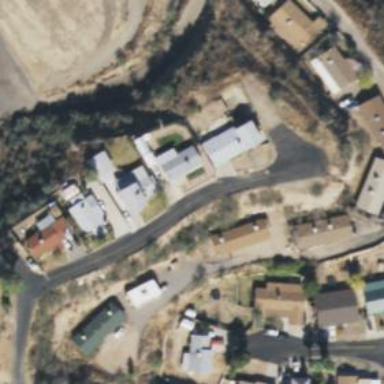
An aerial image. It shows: Residential road.